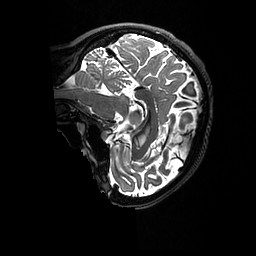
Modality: T2w
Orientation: sagittal
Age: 26
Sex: female
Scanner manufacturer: ge
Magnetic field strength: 3 T
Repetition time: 3.202 s
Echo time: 0.0669 s